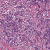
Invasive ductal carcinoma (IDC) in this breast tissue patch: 1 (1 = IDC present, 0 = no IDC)